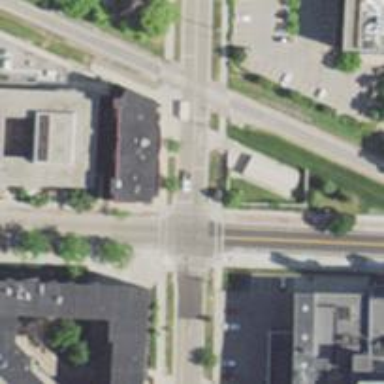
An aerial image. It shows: Marked road crossing.